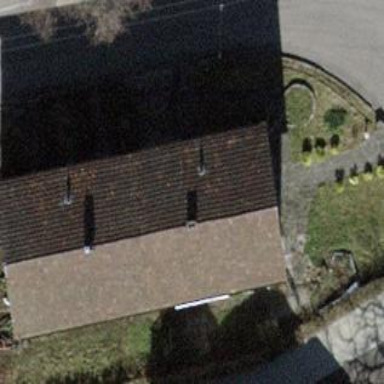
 and it has rosybrown color. The building itself is navajowhite in color."